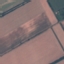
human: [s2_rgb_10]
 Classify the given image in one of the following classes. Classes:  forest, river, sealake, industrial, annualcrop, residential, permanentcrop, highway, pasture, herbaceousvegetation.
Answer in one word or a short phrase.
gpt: AnnualCrop